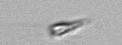
Label: Calciopappus